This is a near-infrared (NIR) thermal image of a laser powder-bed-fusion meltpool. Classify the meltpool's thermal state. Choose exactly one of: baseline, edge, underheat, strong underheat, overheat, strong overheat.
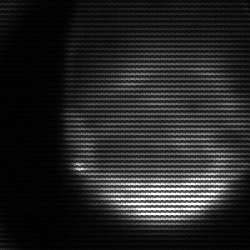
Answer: edge